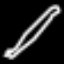
Label: pencil